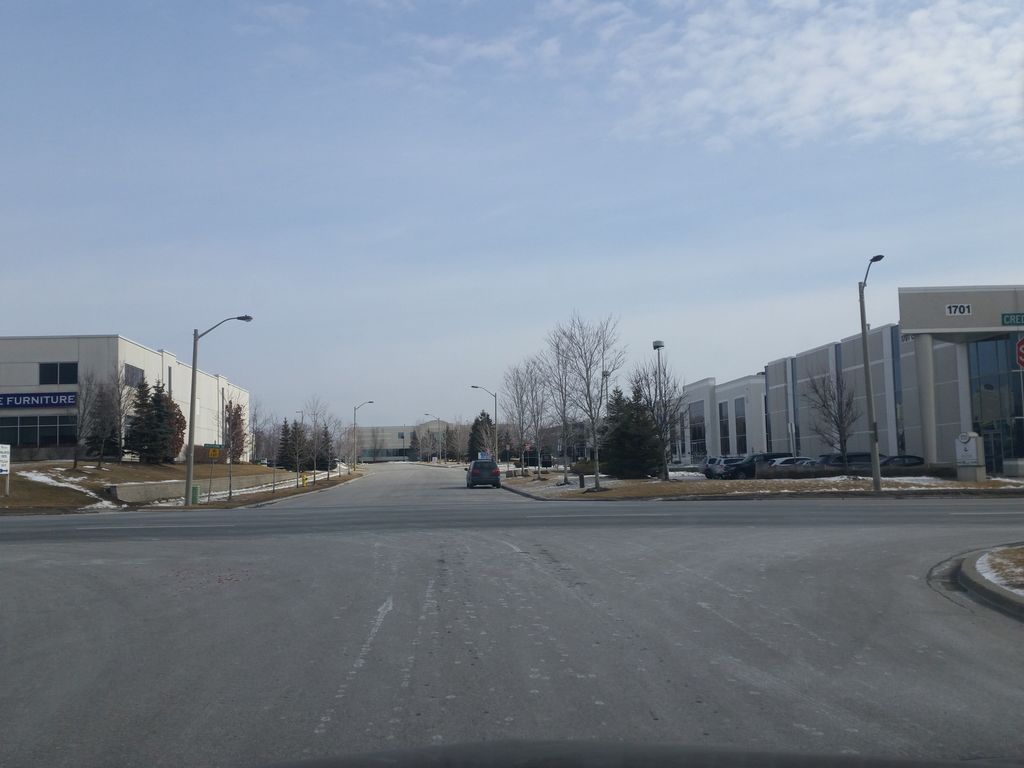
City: toronto